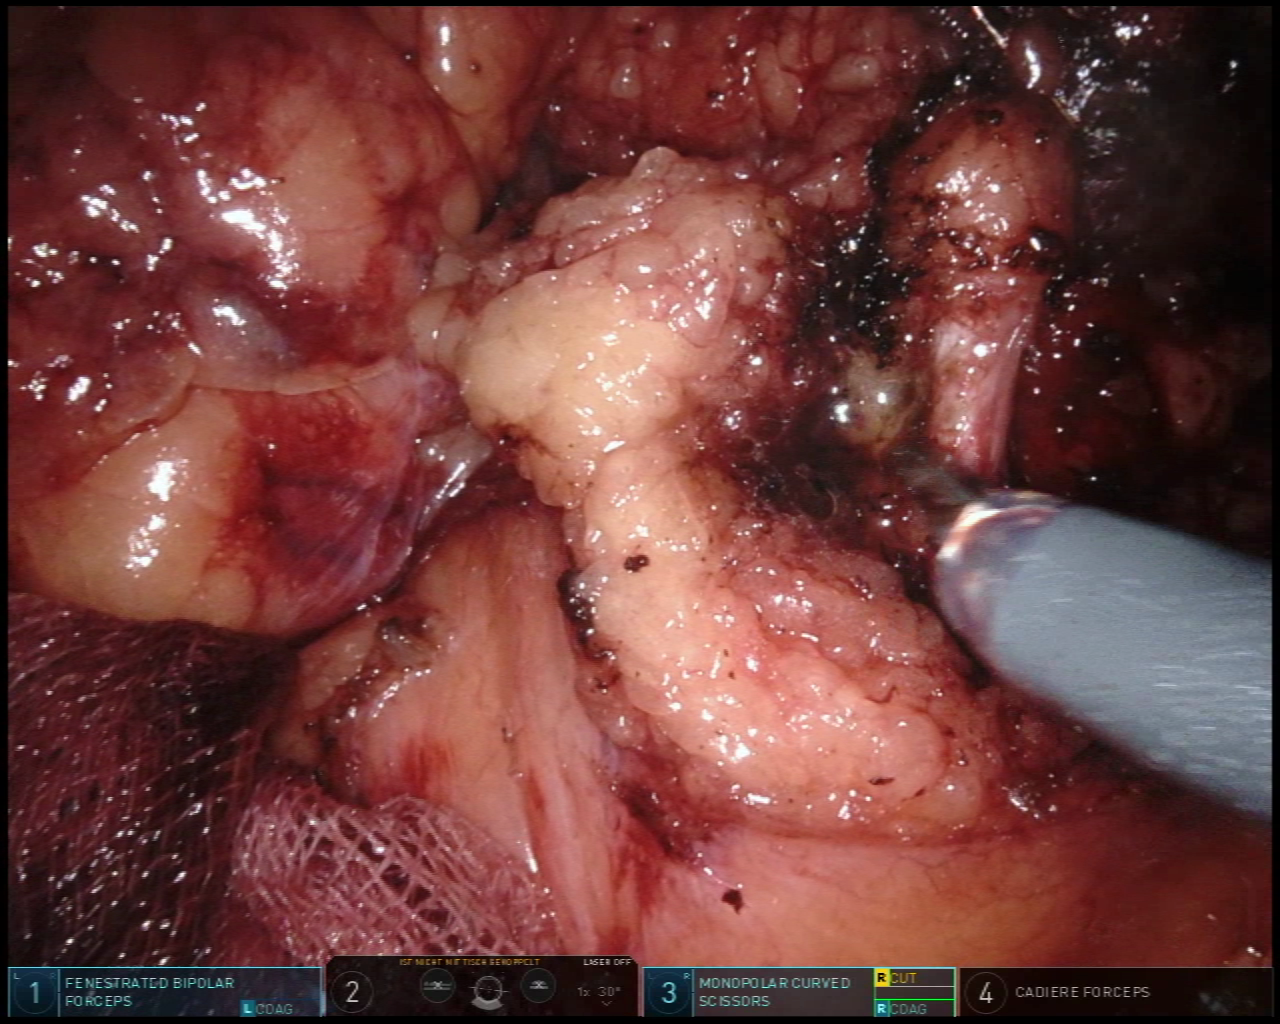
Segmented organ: inferior_mesenteric_artery
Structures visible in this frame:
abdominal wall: no
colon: no
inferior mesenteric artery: yes
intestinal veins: no
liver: no
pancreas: no
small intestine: no
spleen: no
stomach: no
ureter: no
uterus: no
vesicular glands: no